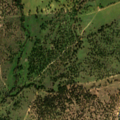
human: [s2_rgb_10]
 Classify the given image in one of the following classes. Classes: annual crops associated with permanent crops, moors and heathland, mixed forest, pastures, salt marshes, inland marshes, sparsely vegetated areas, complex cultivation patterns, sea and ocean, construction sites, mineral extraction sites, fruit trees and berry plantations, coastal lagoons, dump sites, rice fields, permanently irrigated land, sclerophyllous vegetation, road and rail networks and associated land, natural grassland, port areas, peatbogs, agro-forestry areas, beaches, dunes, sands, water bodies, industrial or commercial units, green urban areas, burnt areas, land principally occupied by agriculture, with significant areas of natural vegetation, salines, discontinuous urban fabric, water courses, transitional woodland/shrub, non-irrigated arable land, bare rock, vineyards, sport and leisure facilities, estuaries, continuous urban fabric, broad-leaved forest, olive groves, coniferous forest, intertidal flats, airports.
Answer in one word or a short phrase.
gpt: non-irrigated arable land, pastures, agro-forestry areas